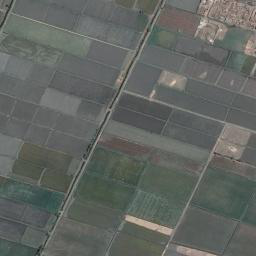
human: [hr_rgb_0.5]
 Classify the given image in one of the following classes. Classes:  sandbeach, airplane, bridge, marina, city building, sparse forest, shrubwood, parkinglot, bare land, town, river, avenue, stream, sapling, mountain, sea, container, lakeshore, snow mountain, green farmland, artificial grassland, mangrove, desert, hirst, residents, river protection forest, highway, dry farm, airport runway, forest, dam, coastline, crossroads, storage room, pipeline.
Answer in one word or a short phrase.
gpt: green farmland